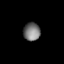
Tissue: lung
Cell type: Endothelial cells
Senescence score: 0.5545
Nuclear area (px): 297
Mean DAPI intensity: 117.145